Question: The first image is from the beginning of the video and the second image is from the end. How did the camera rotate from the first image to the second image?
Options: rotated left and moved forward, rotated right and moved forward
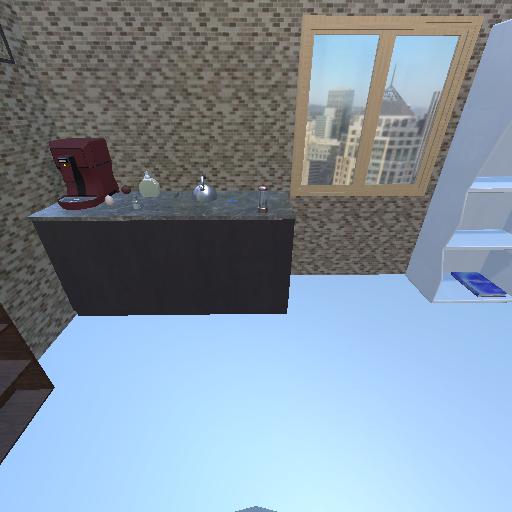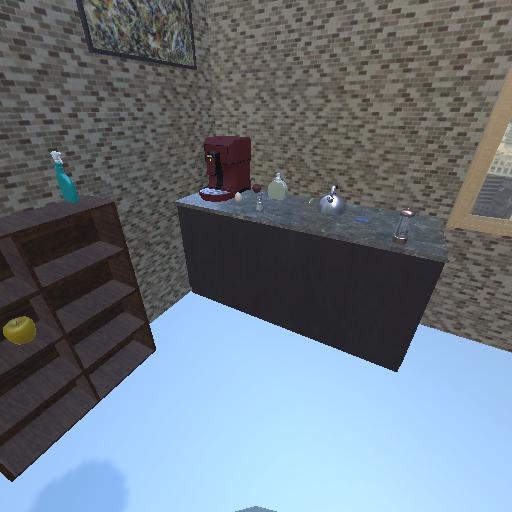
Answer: rotated left and moved forward